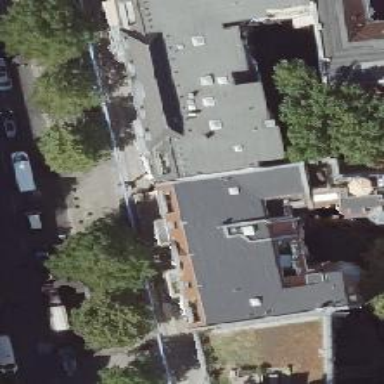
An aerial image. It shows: Restaurant.